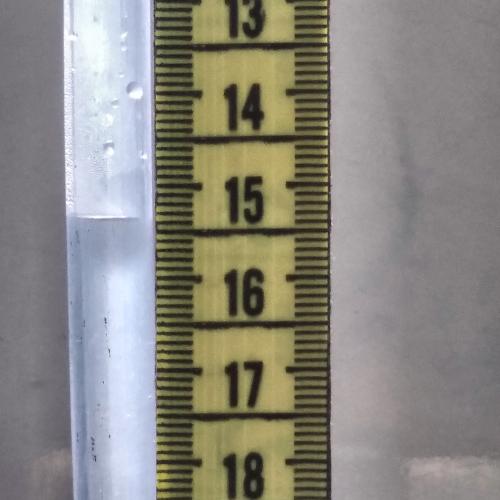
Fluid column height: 15.4 cm